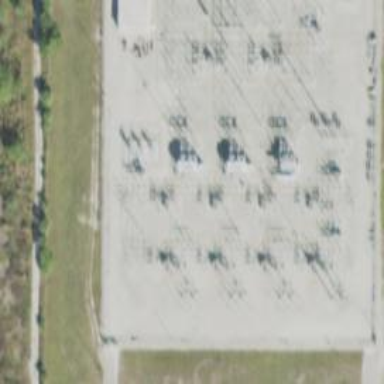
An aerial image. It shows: Switch for power supply.